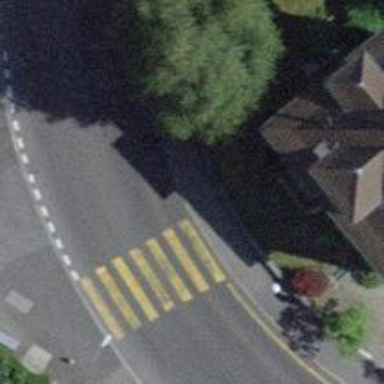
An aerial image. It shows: Kerb serving as barrier.